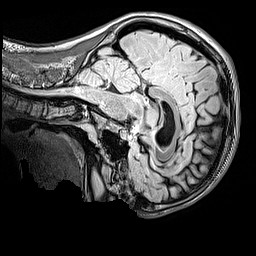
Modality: FLAIR
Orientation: sagittal
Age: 13
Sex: male
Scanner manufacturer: siemens
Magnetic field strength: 3 T
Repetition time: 5 s
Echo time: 0.388 s